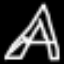
Label: The Eiffel Tower